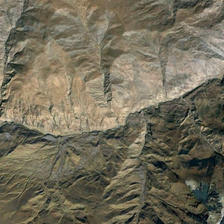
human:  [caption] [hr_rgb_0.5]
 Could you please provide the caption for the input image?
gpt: it is a piece of irregular khaki mountain .

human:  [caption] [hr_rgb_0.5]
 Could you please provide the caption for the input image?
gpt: a piece of towering mountains are there .

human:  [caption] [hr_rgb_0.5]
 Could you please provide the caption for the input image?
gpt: this mountain is yellow and smooth .

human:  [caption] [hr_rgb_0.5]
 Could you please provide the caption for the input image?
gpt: it is a piece of irregular khaki mountain .

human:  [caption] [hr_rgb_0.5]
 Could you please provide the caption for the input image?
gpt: a piece of towering mountains are there .